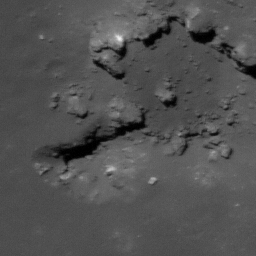
Pit: Jackson 1b
Host crater: Jackson
Host type: impact_melt
Lunar coordinates: latitude 22.419, longitude 196.283